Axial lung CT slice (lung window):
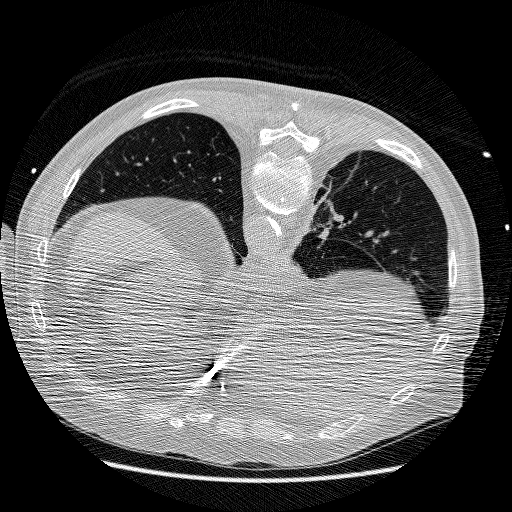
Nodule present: no